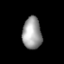
Tissue: lung
Cell type: Epithelial cells
Senescence score: 0.6072
Nuclear area (px): 599
Mean DAPI intensity: 156.095